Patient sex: M
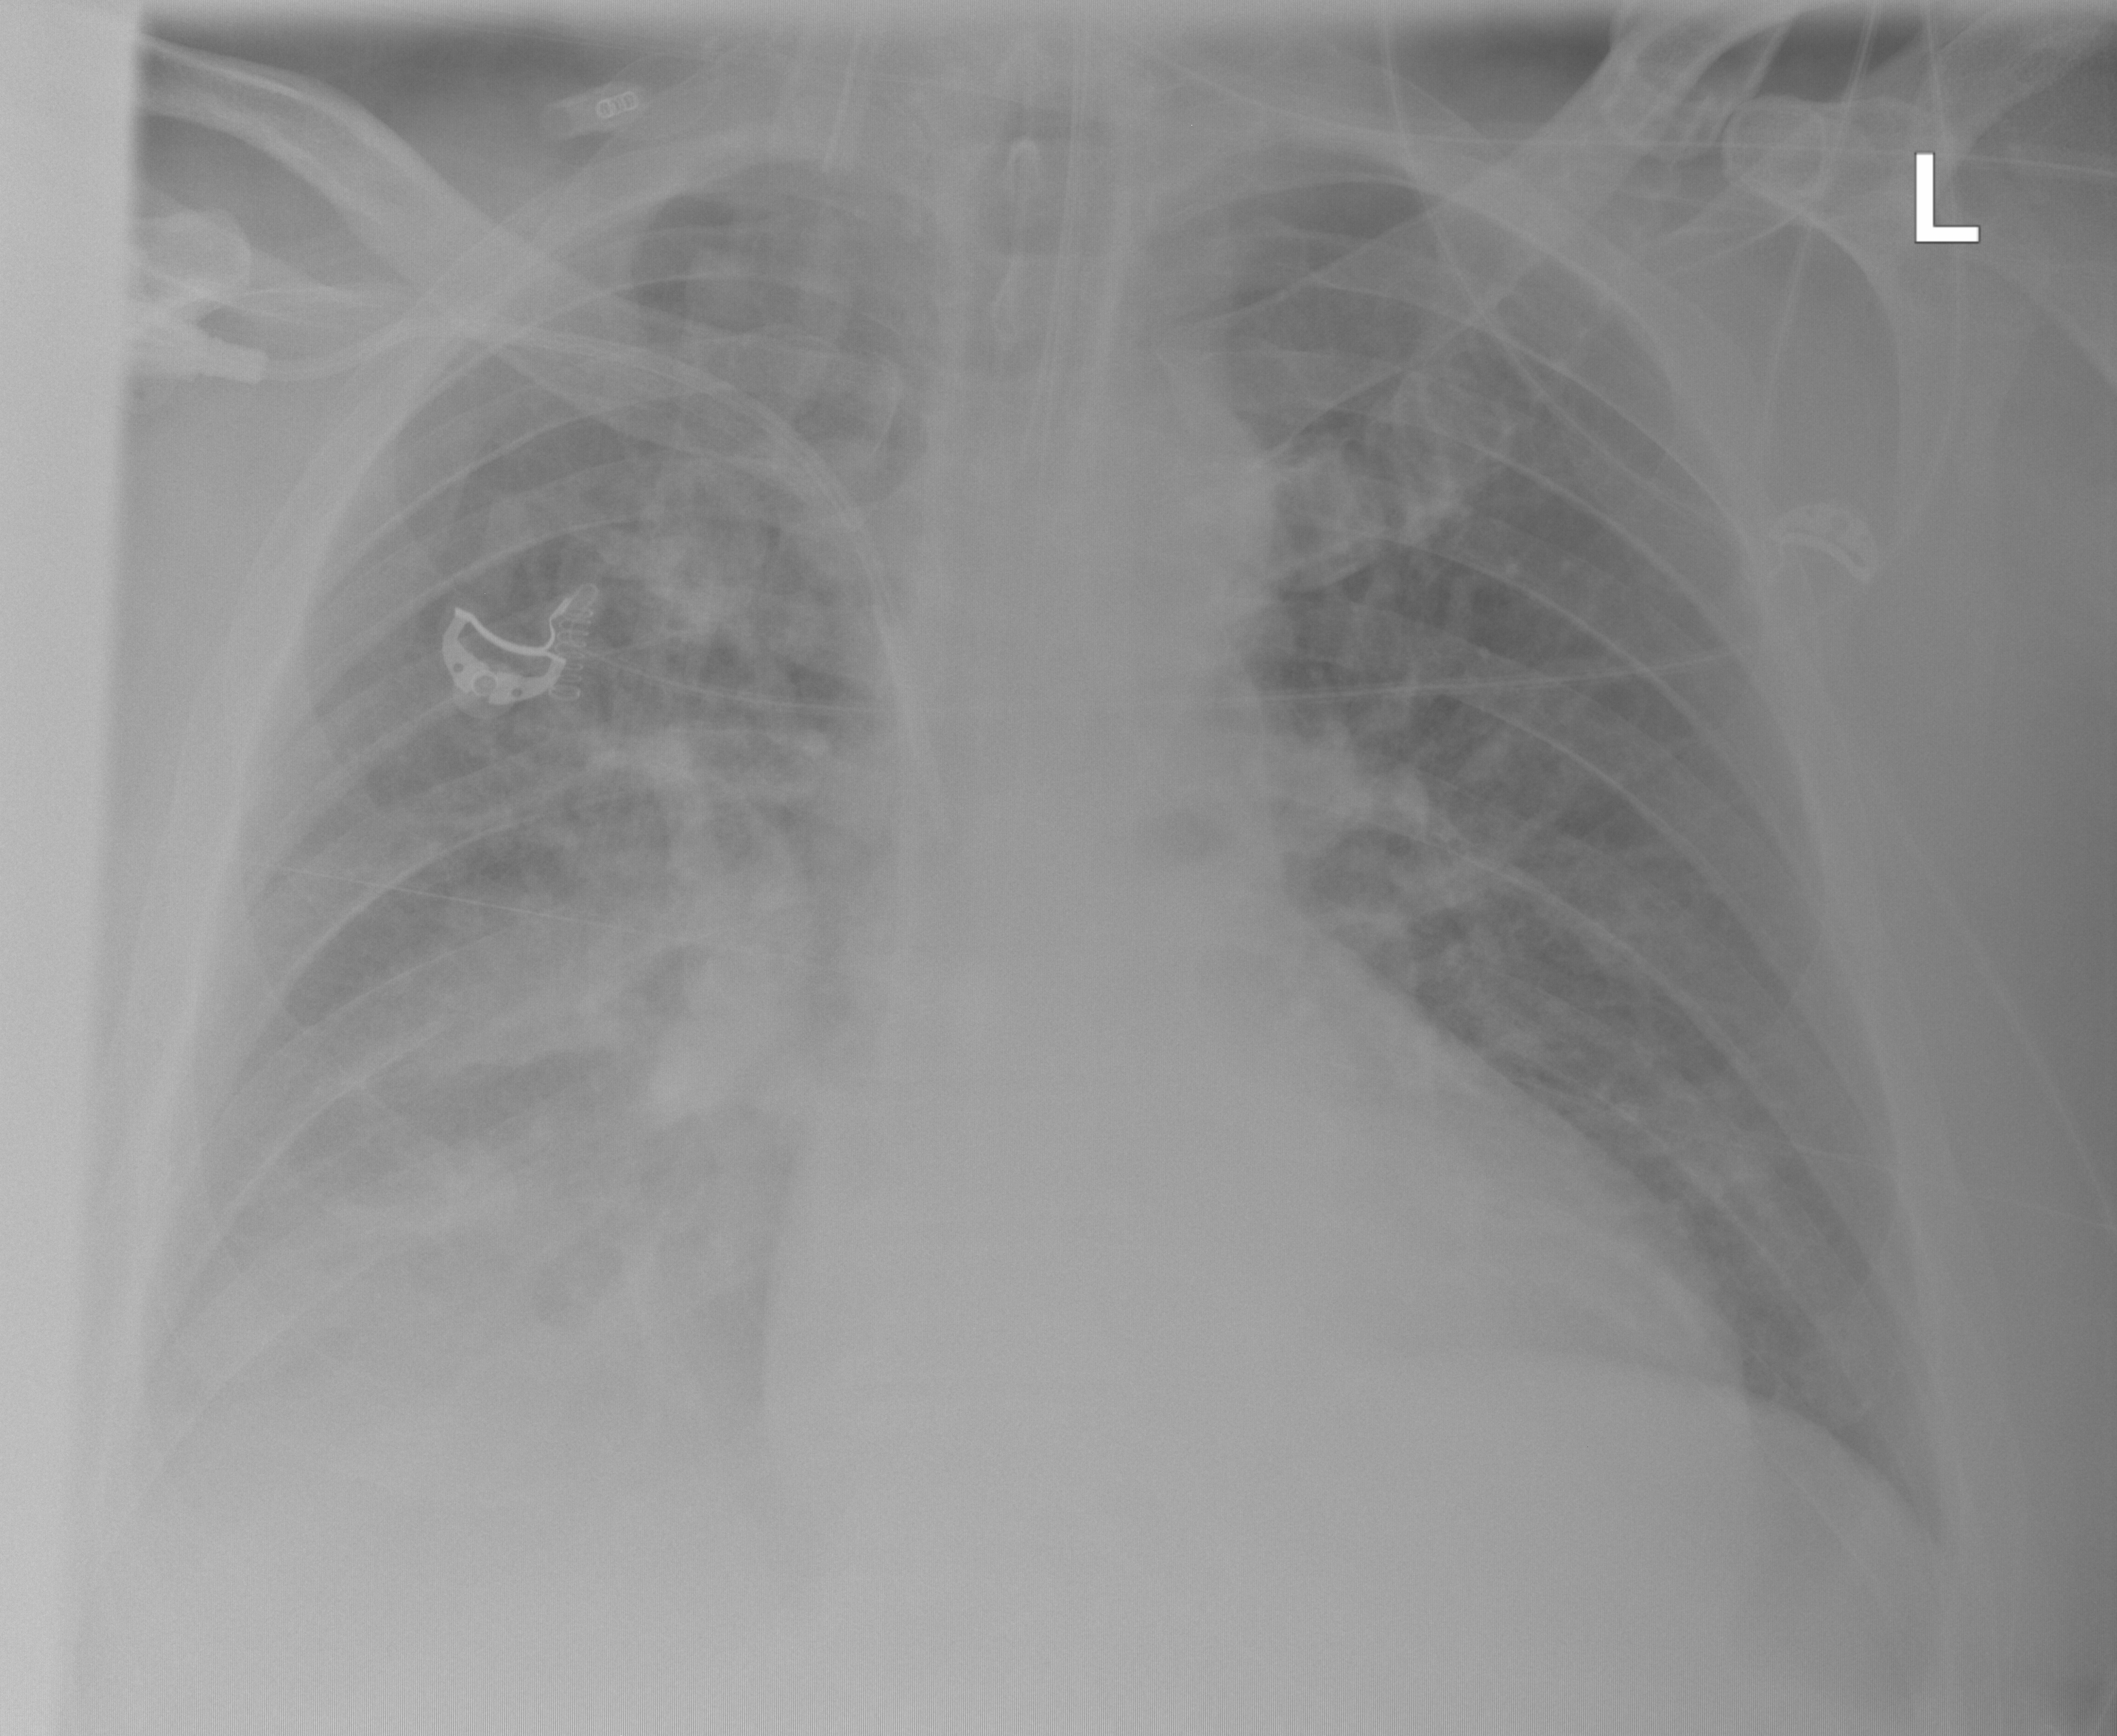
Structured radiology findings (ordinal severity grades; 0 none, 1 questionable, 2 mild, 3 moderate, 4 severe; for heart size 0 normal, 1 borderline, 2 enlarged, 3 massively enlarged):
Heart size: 0
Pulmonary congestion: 0
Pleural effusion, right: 2
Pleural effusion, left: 0
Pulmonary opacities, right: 0
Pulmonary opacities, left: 0
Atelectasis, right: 2
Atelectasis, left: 0